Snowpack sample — Loveland Pass, Silver Plume, Colorado, USA (2/11/26, 12:00 PM MST)
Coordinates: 39.663, -105.886
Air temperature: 35 °F
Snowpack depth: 82 cm
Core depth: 40 cm
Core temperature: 23 °F
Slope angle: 13°, slope face: 12°
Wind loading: high
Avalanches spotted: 1
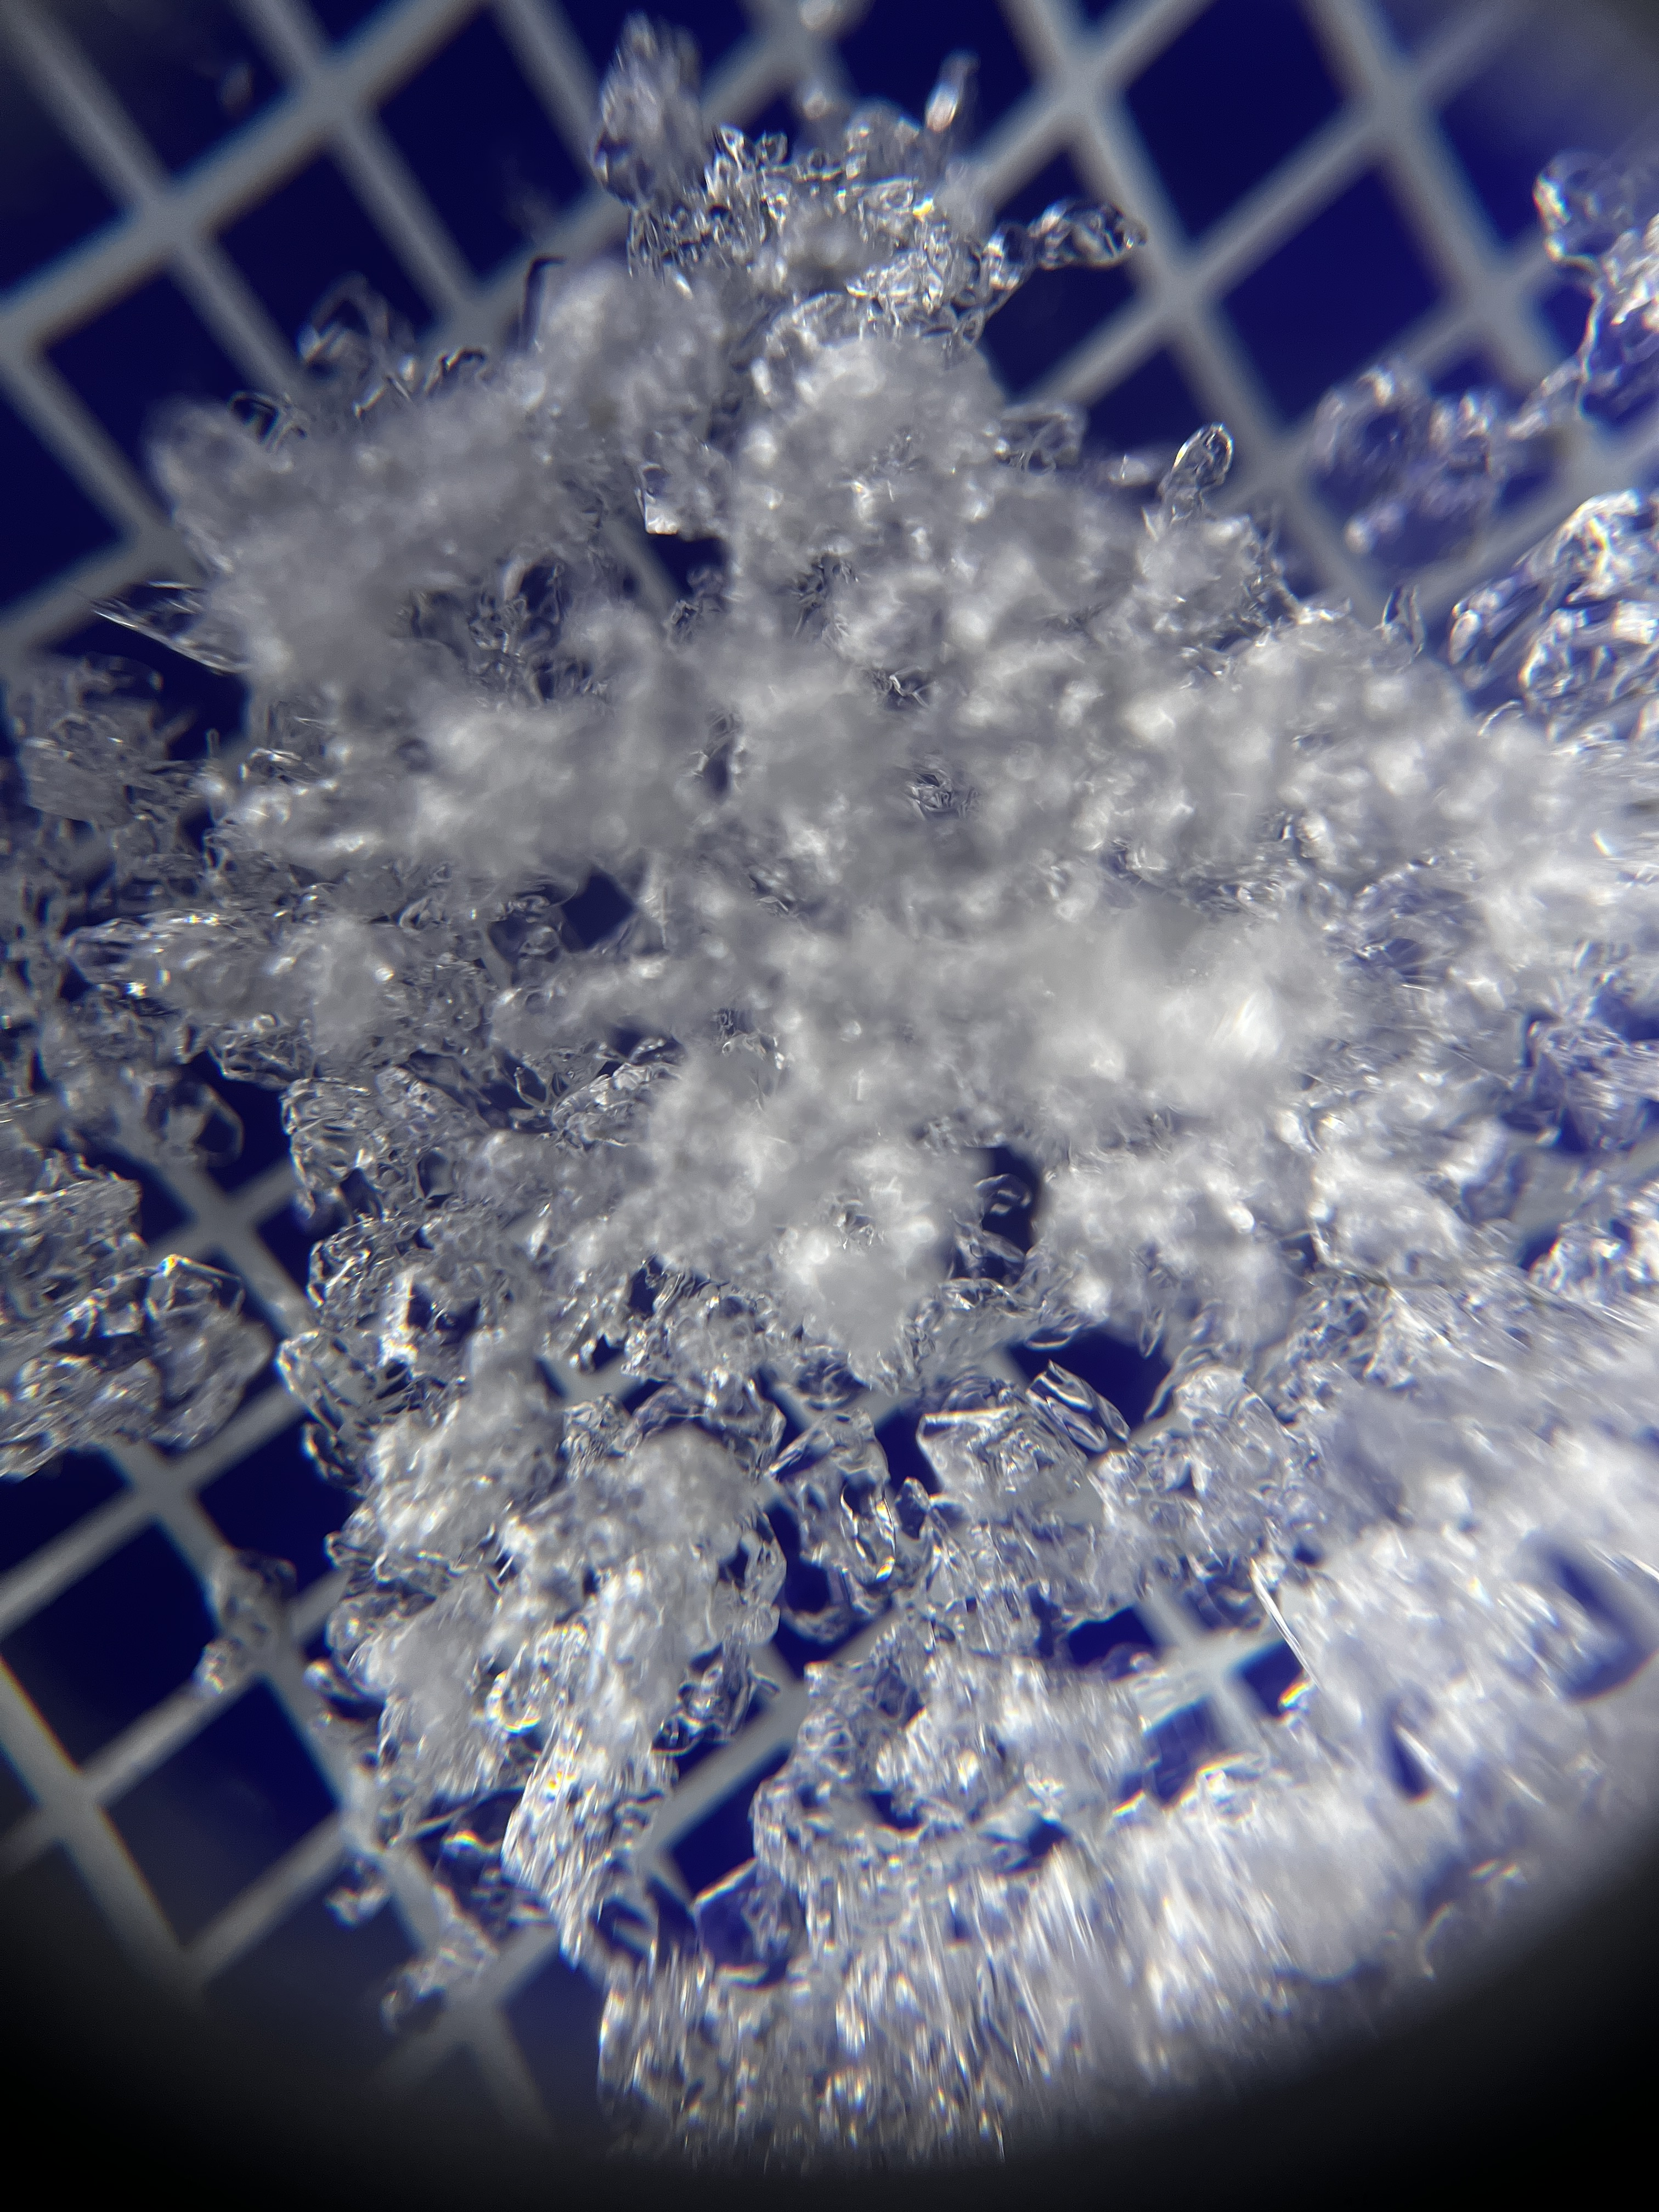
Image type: magnified_profile
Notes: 1 small avalanche spotted on the north side of the bowl, lots of wind loading